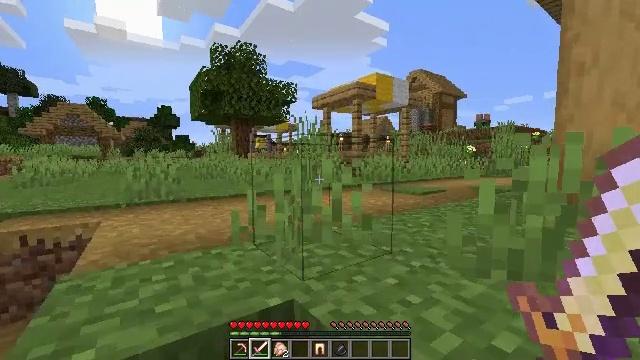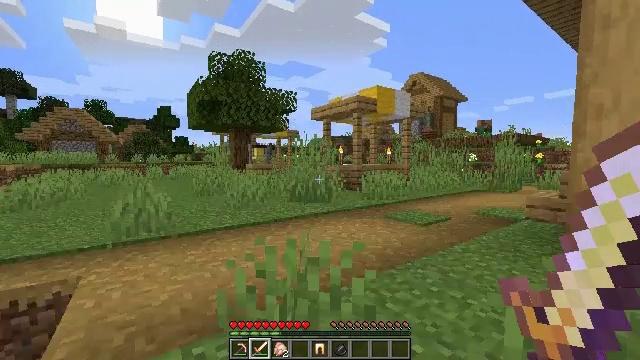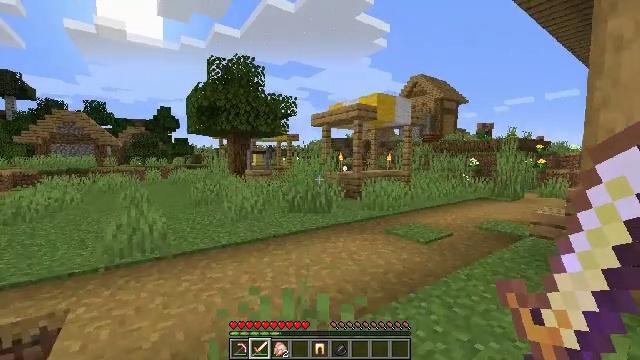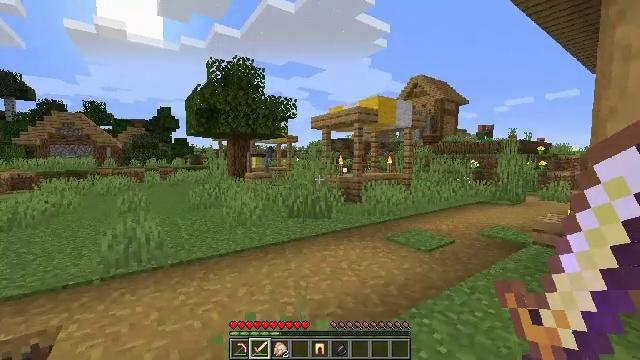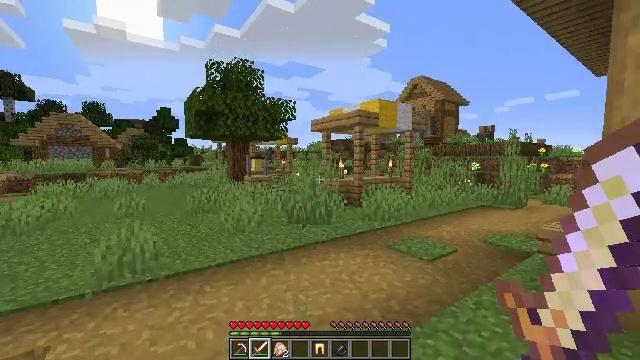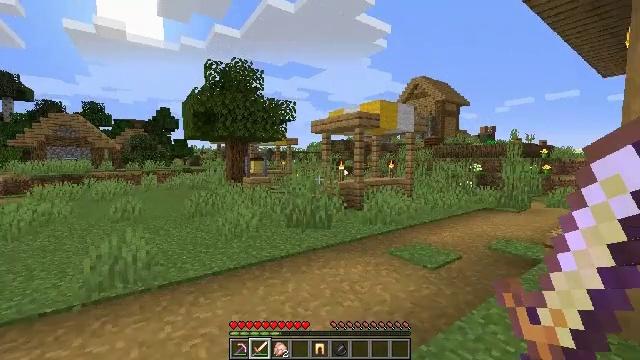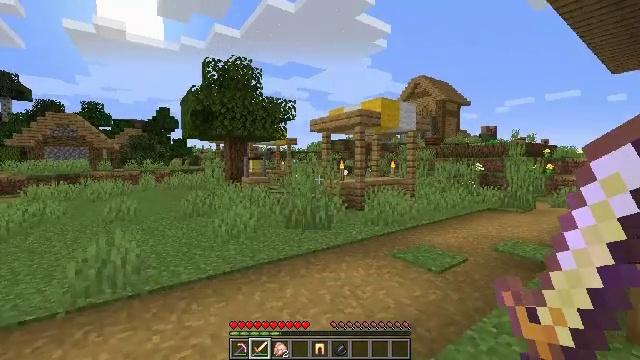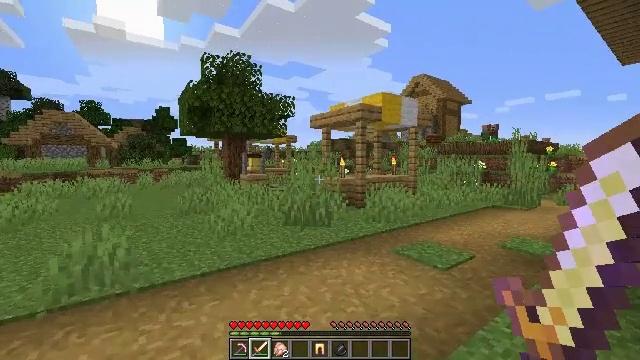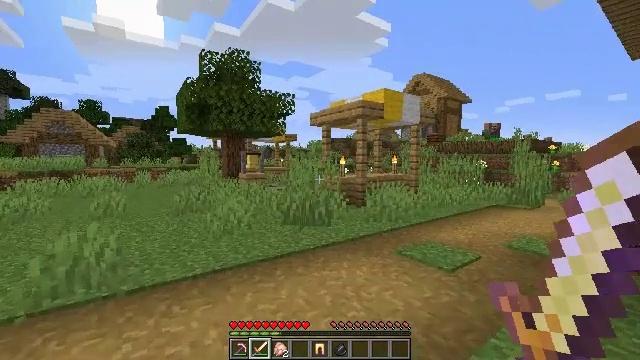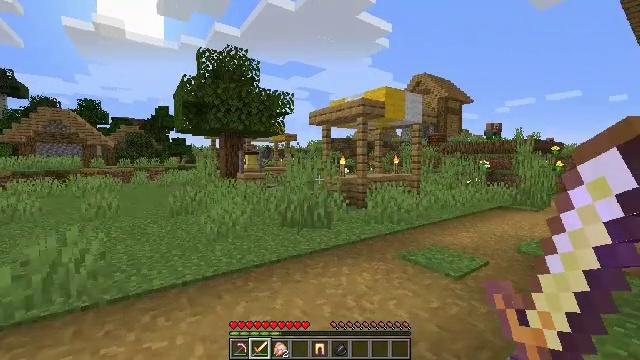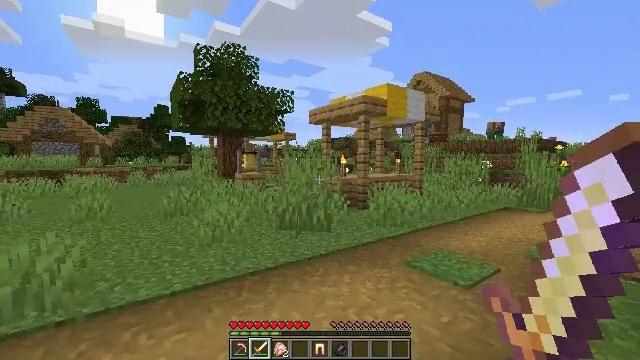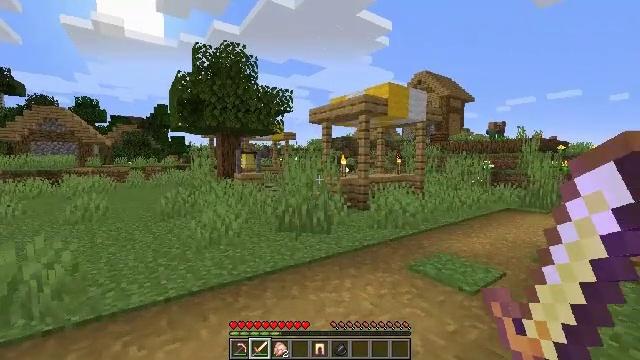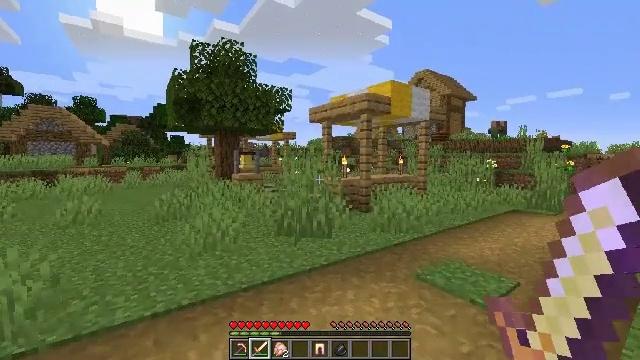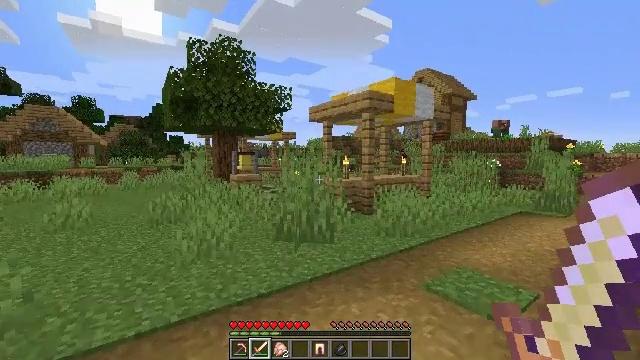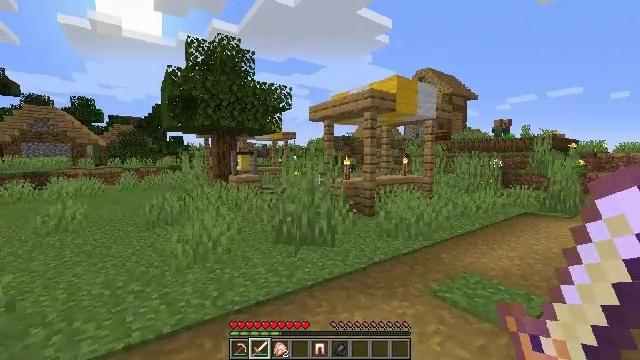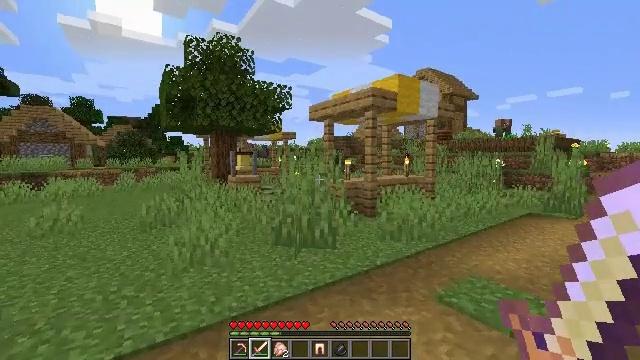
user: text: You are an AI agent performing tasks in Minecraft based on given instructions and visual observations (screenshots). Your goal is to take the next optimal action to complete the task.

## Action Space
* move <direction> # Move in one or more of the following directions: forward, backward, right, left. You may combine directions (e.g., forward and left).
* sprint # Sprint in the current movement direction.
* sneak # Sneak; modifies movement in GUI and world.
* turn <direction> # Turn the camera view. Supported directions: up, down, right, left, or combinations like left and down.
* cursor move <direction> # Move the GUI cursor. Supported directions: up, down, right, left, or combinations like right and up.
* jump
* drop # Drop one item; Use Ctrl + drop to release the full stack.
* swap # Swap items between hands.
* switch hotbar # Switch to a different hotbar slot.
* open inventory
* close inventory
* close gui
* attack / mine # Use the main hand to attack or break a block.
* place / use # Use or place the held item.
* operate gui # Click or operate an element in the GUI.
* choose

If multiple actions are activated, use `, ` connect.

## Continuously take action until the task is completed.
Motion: motion action
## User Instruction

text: Gather some oak planks.
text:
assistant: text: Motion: move forward, jump
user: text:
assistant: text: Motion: move forward, jump
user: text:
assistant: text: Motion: move forward, jump
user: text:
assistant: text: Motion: move forward
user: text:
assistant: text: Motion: move forward
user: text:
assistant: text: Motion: move forward
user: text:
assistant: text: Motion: move forward
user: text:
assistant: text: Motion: move forward
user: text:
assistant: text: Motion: move forward
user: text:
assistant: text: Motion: move forward
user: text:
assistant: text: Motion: move forward
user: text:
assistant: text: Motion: move forward
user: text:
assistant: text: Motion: move forward
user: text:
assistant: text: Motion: move forward
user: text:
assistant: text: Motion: move forward
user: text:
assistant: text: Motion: move forward
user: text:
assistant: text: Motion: move forward
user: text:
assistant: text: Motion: move forward
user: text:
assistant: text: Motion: move forward
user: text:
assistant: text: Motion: move forward
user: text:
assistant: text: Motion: move forward
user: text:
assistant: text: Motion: move forward
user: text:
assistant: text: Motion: move forward, turn right
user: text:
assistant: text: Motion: move forward
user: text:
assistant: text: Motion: move forward
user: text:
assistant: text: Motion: move forward
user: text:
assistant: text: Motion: move forward
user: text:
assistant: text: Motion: move forward
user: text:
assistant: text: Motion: move forward
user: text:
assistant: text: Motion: move forward